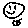
Label: smiley face